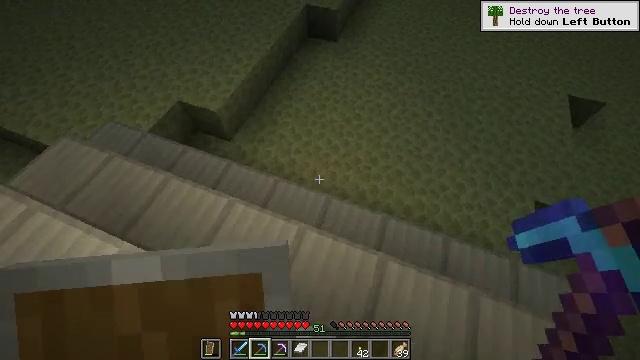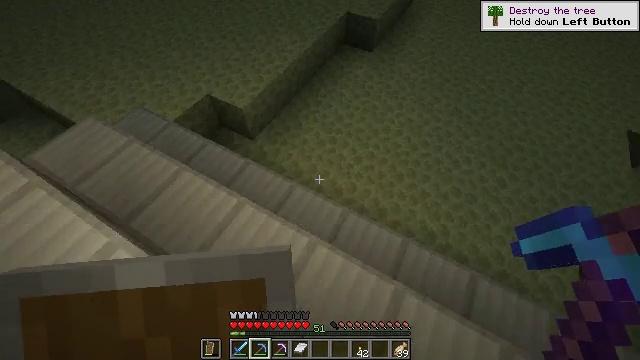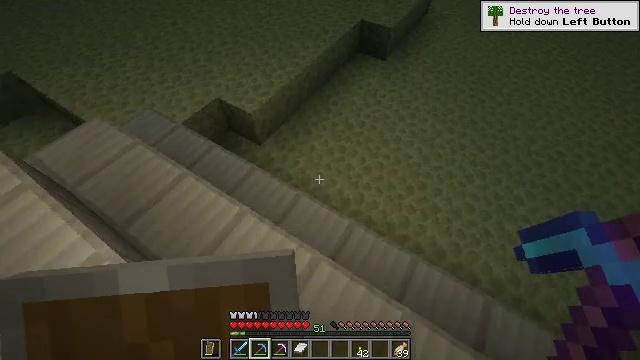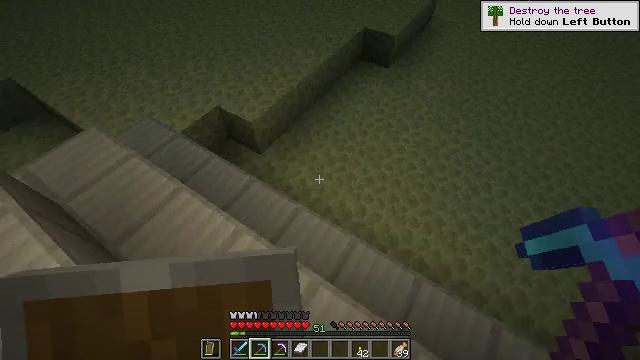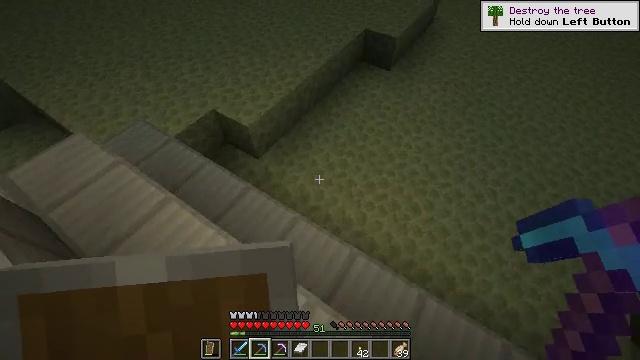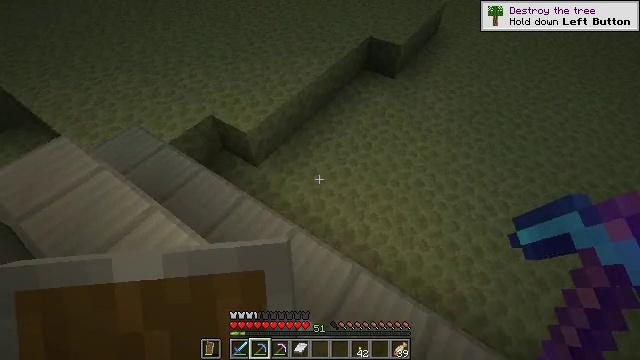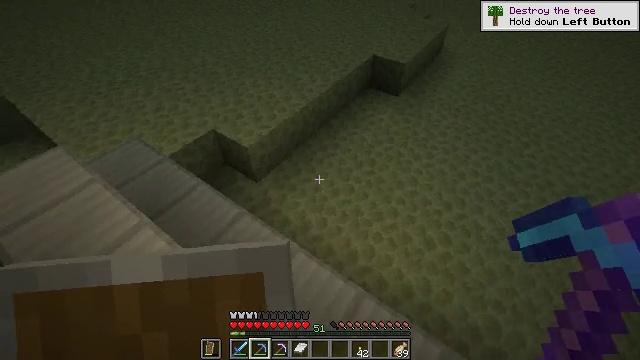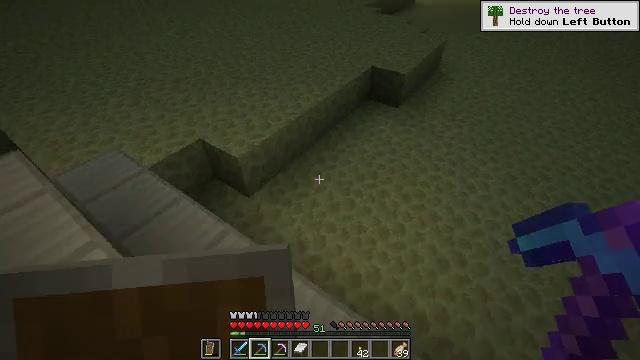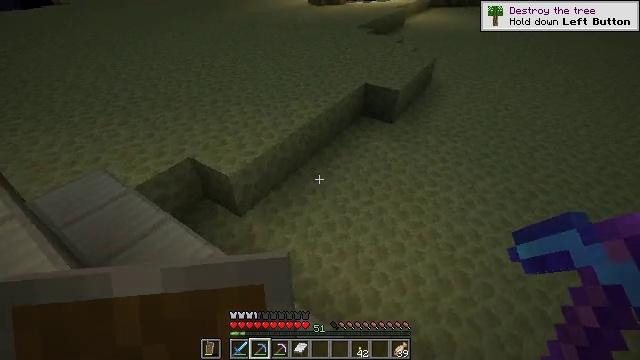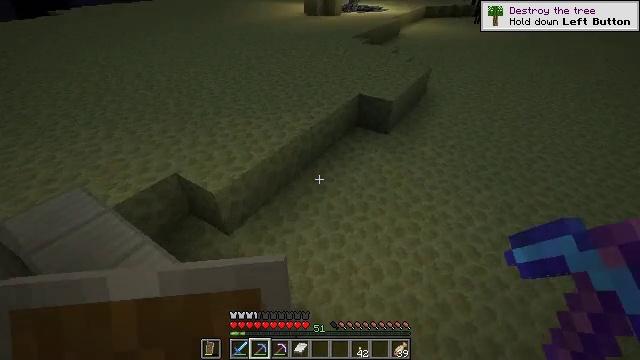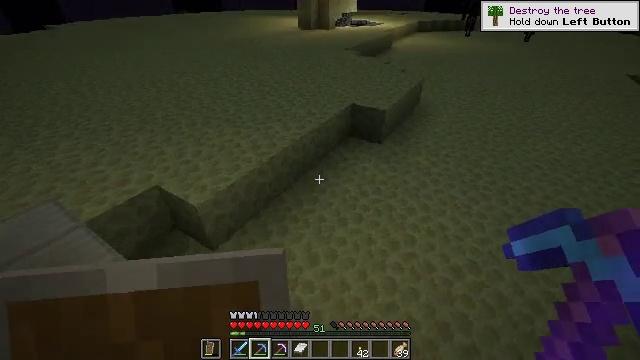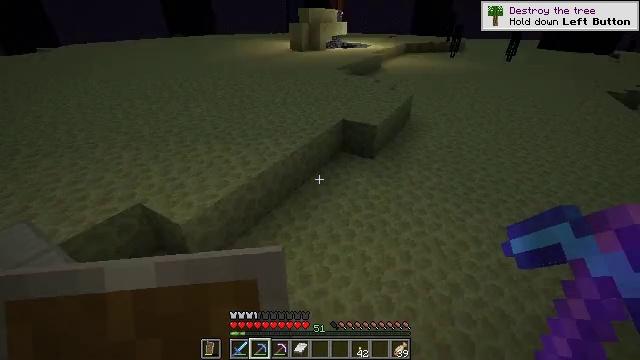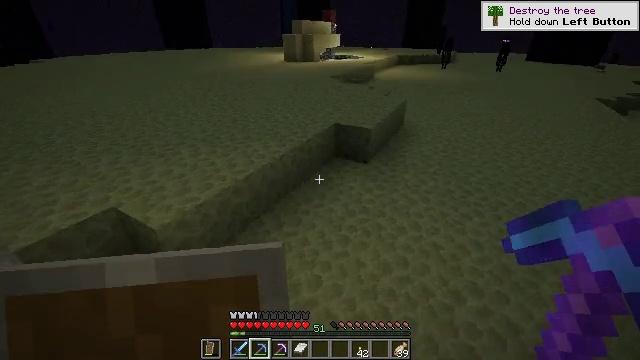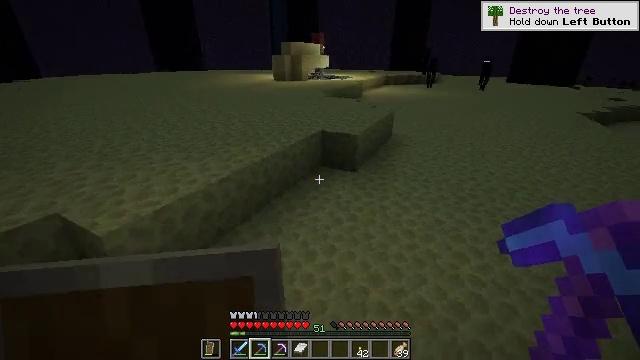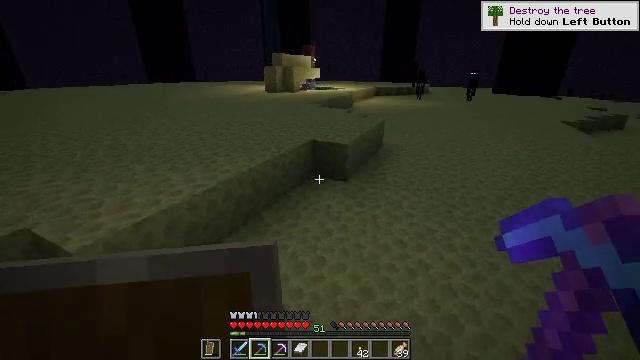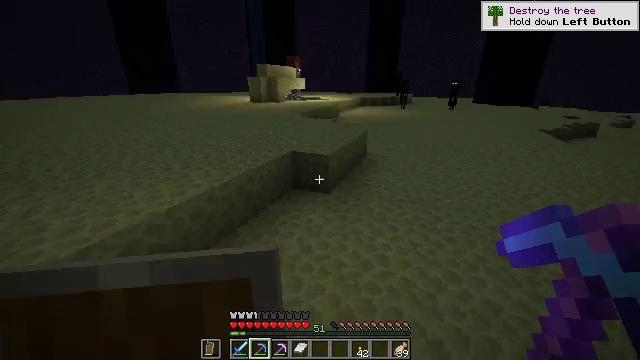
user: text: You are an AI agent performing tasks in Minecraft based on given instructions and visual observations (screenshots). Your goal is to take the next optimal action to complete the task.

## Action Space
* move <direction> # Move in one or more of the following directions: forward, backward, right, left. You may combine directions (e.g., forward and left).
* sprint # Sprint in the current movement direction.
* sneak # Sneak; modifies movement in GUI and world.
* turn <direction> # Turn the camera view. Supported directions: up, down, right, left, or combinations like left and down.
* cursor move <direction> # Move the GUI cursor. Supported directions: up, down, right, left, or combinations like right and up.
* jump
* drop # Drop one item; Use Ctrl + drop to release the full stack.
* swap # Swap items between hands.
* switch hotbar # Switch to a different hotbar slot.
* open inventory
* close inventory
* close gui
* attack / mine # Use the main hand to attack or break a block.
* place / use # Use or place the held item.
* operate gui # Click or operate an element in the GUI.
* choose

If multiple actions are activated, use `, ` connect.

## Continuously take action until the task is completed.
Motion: motion action
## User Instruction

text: Attack the end stone bricks to collect them.
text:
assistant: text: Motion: move forward, turn left and up
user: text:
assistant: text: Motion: move forward, turn left and up
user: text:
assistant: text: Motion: move forward
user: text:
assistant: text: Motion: move forward
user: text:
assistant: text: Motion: move forward, turn up
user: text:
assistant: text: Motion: move forward, turn left and up
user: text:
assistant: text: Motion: move forward, turn up
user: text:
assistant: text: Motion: move forward and move right, turn right and up
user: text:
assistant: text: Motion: move forward and move right, turn up
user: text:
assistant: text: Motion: move forward and move right, turn up
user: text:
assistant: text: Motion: move forward and move right, turn right and up
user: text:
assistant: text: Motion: move forward and move right, turn right and up
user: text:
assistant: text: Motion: move forward and move right, turn right and up
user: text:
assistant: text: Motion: move forward and move right, turn right and up
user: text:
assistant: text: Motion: move forward and move right, turn right and up
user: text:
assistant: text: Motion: move forward and move right, turn right and up
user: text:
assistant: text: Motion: move forward, turn right and up
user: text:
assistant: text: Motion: move forward, turn right
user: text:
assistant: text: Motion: no_op
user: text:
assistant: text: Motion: no_op
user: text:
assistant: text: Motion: turn left and down
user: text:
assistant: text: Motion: turn left and down
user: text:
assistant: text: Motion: turn left and down
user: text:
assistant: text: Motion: turn left
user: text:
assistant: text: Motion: move forward, turn left
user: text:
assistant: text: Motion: move forward
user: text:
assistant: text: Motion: move forward
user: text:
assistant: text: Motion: no_op
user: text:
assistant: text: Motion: no_op
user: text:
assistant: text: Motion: move forward